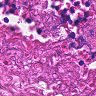
Metastatic tissue present: no